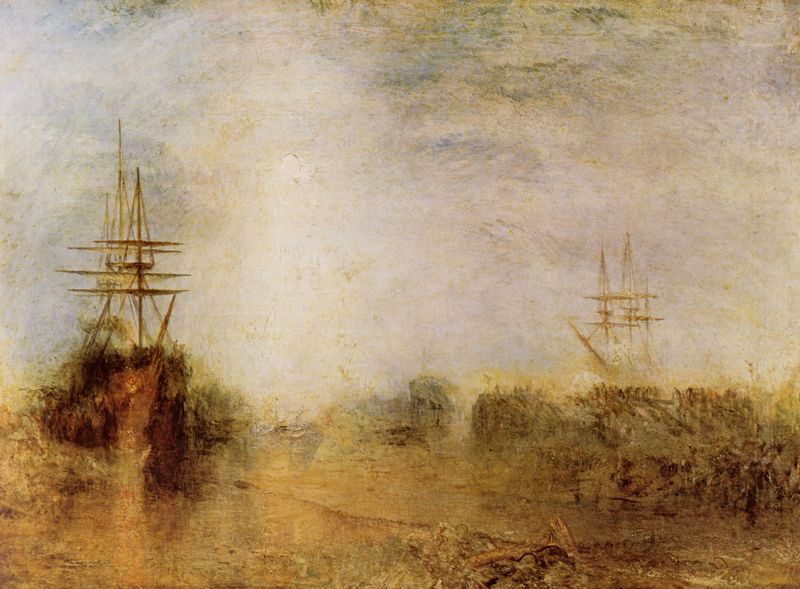
Titel: Walfänger (Walfischspeck kochend), die im Treibeis steckengeblieben sind, beim Versuch sich zu befreien
Künstler: William Turner
Standort: London
Institution: Tate Gallery
Schlagwörter: blau, gemälde, himmel, kampf, meer, schatten, wasser, wolken, bäume, fluss, gelb, grün, impressionismus, landschaft, ocker, see, stadt, ufer, braun, grau, hell, licht, weiss, gras, schleier, wolke, beige, blass, horizont, morgen, natur, schilf, spiegelung, vögel, weite, wind, qualm, rauch, sonne, gold, england, rosa, boot, schiff, schiffe, segel, segelboot, segelschiffe, strand, wellen, zwei, mast, segelschiff, sonnenlicht, dunst, nebel, violett, bug, hafen, anleger, masten, romantik, dampf, schlacht, seestück, turner, wetter, bucht, takelage, unscharf, sonnenstrahl, helligkeit, verschwommen, golden, gülden, englisch, anlegestelle, seelandschaft, rumpf, seegel, seeschlacht, grüm, britisch, dreimaster, william, william turner, quermasten, shiff, atmosphärisch, abgetakelt, dunkst, englische romantike, segelstangen, docks, basten, truner, nebel licht, dunst wolken, strandtug, jhimmel, schhilf, waadt